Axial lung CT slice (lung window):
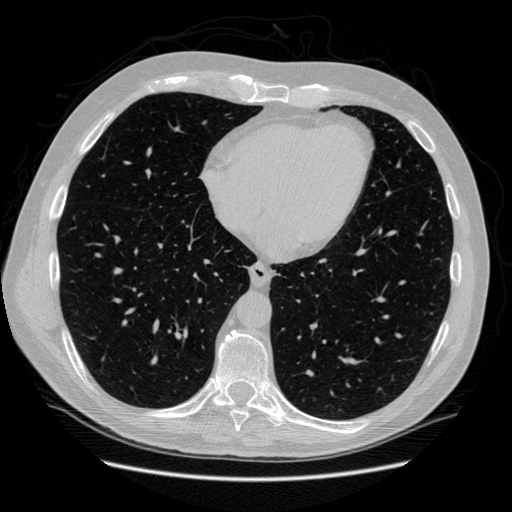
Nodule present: no